Interaction volume radius: 5 \u00c5
Interaction volume height: 35 \u00c5
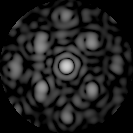
Disorder parameter: 0.4393